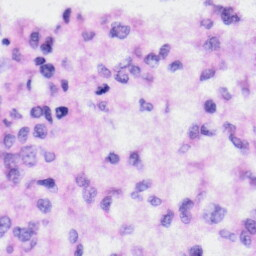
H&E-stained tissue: Liver